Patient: sex M, age 85
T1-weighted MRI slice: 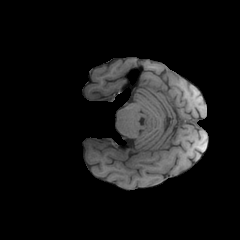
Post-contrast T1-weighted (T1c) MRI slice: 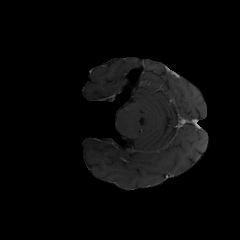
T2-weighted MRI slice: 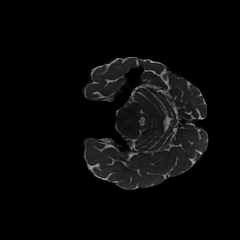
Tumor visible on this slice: no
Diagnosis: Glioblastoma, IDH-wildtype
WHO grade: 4